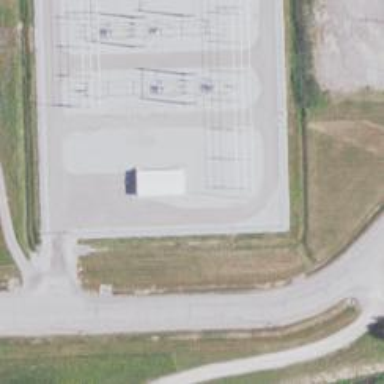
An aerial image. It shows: Switch for power supply.